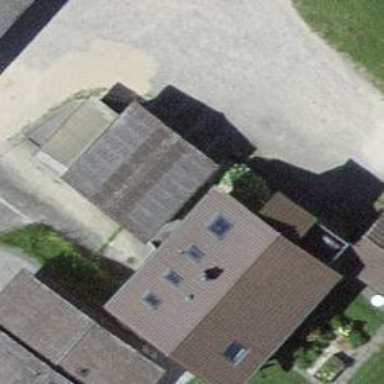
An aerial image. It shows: Garage building.